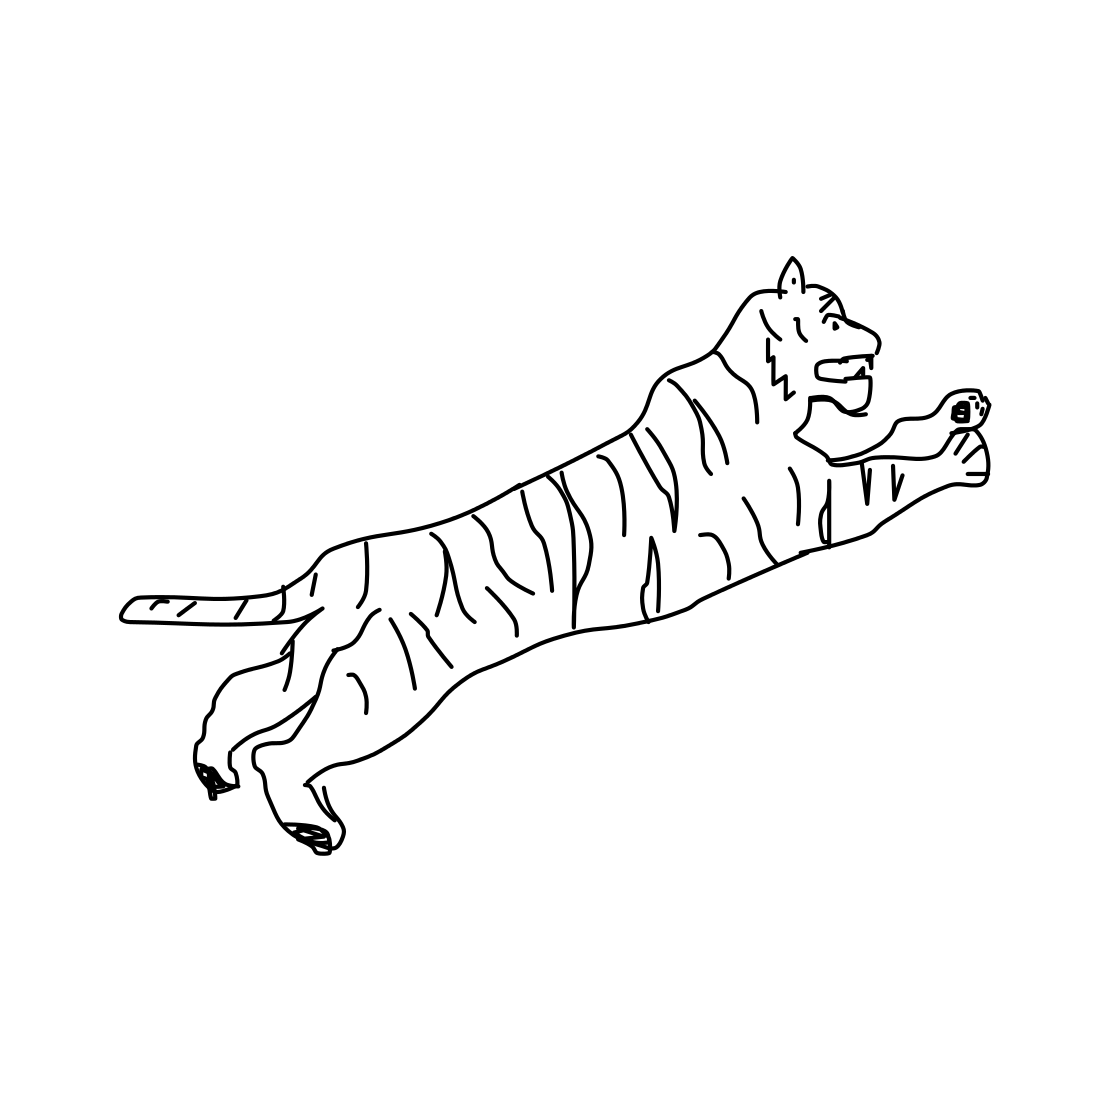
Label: tiger